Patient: sex M, age 45
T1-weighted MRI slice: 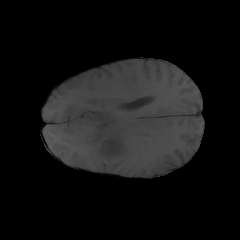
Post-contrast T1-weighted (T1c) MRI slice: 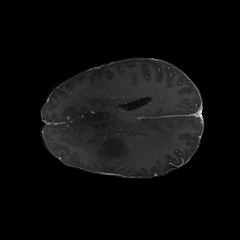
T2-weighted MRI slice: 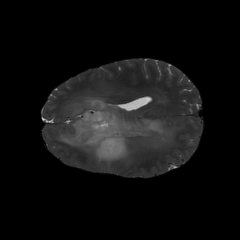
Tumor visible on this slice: yes
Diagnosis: Astrocytoma, IDH-mutant
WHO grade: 3